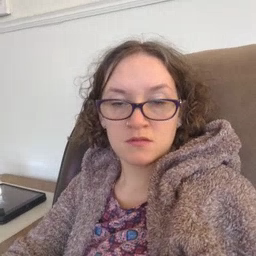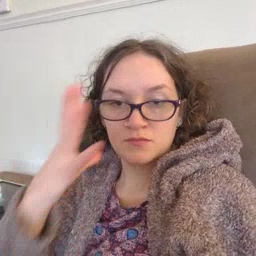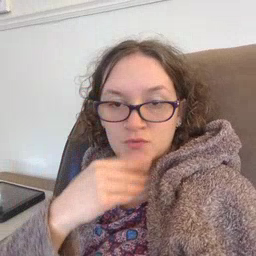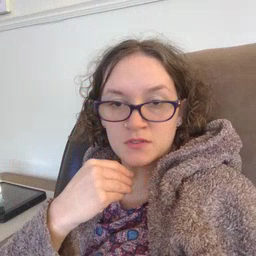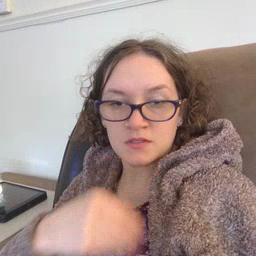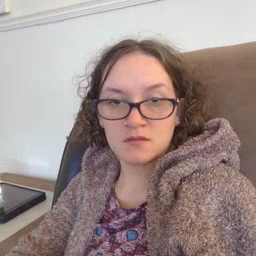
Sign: pretty